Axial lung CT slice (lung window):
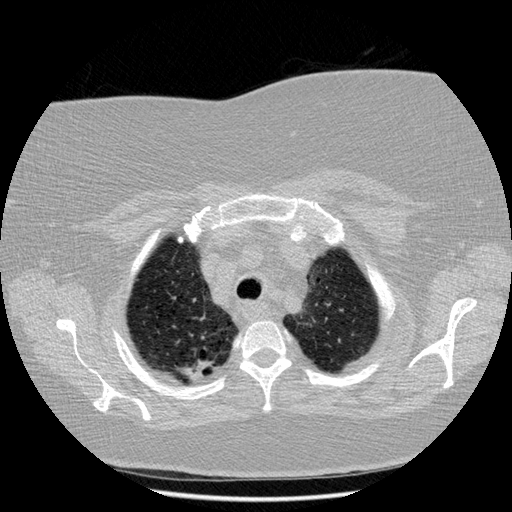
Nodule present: no